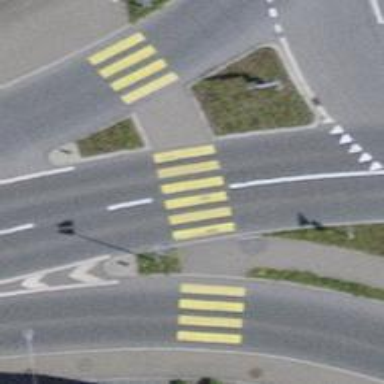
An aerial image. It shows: Kerb barrier.